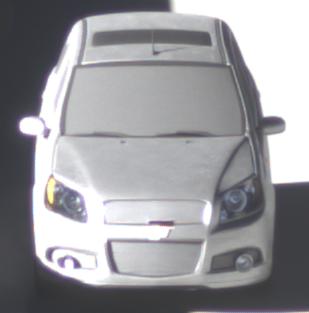
Make: Chevrolet
Model: Aveo 1.2
Detailed model: Aveo
Model produced from: 2008/06
Model produced until: 2011/01
Doors: 3
Color: white
Road condition: dry road
Daytime: morning or afternoon
Contrast: high contrast